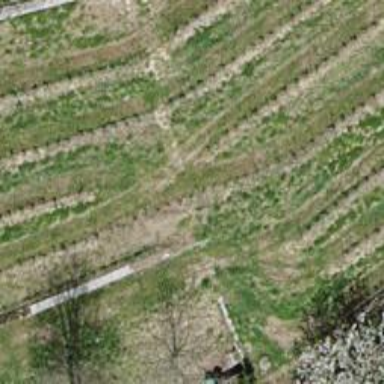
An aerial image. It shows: Retaining wall.